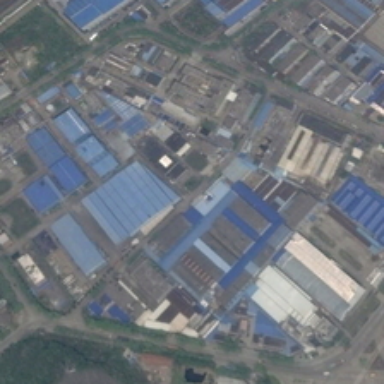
Many buildings and some green trees are in an industrial area .